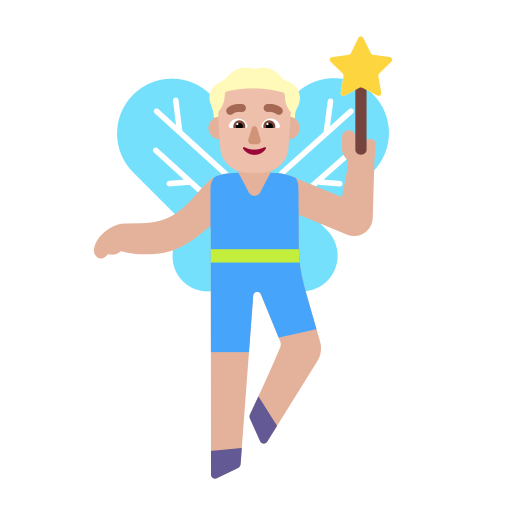
man fairy flat  light